Interaction volume radius: 10 \u00c5
Interaction volume height: 20 \u00c5
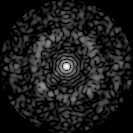
Disorder parameter: 0.7628